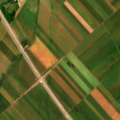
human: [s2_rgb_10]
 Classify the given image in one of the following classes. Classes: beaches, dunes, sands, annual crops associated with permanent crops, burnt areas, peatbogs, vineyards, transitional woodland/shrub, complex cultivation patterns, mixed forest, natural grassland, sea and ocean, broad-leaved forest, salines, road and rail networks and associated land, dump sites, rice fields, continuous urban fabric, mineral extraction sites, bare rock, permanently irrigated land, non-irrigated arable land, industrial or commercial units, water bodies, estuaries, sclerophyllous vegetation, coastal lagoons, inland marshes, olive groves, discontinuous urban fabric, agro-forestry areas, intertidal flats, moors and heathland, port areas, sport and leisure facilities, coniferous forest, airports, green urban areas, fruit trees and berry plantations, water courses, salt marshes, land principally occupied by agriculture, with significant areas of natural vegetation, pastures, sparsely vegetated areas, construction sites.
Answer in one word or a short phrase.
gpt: non-irrigated arable land